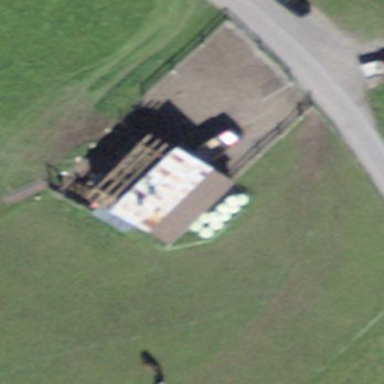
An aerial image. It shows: Barn.